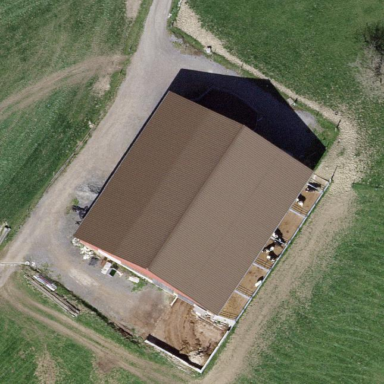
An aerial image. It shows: Farmyard area.